Field crop: tomato
Growth stage: 1
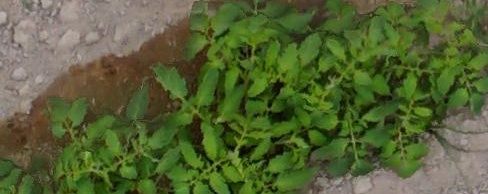
Species: tomato